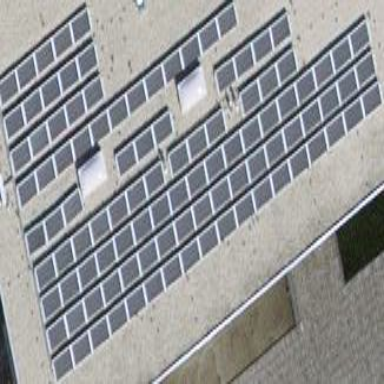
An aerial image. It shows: Solar power generator using photovoltaic panels.